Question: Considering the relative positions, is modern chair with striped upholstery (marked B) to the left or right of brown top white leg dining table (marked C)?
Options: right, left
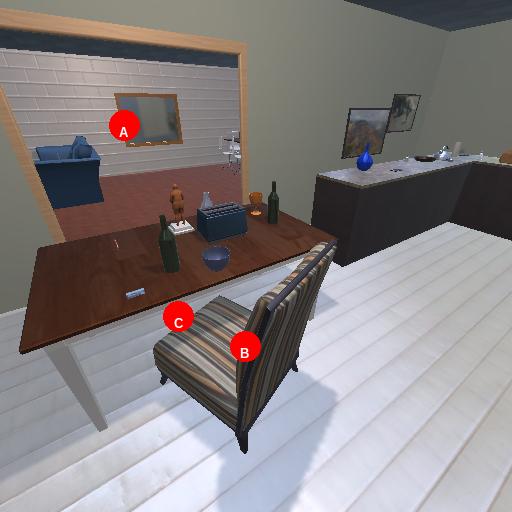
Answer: right